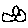
Label: tree